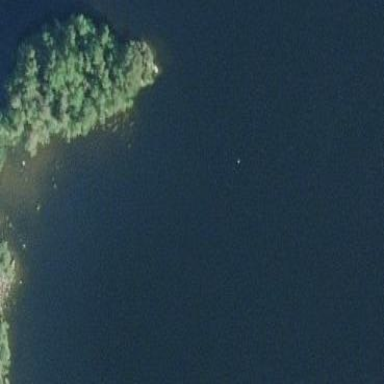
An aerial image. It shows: Serene lake surrounded by nature.